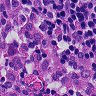
Metastatic tissue present: no